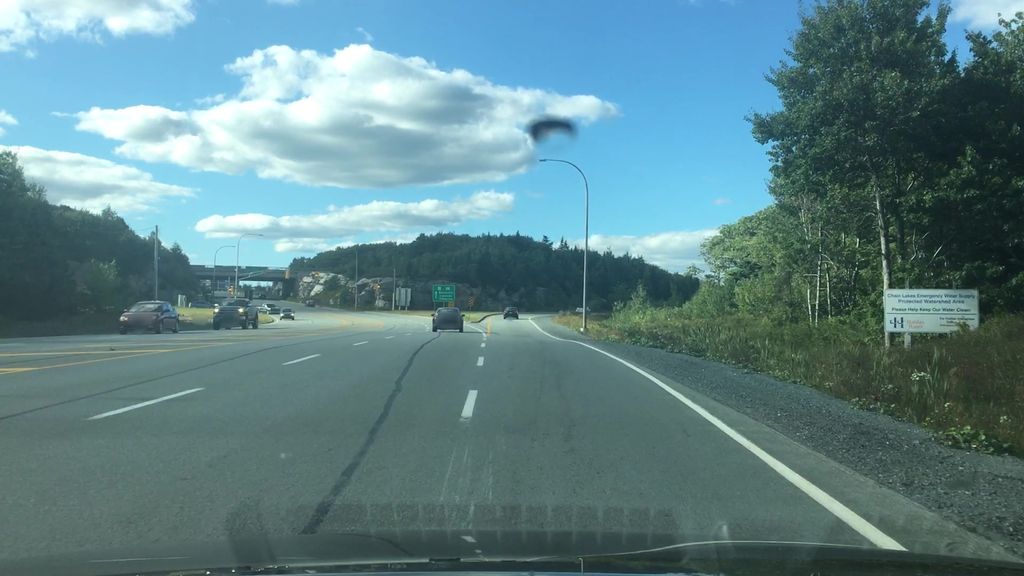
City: halifax